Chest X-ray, PA view. Patient: 60 years old, sex F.
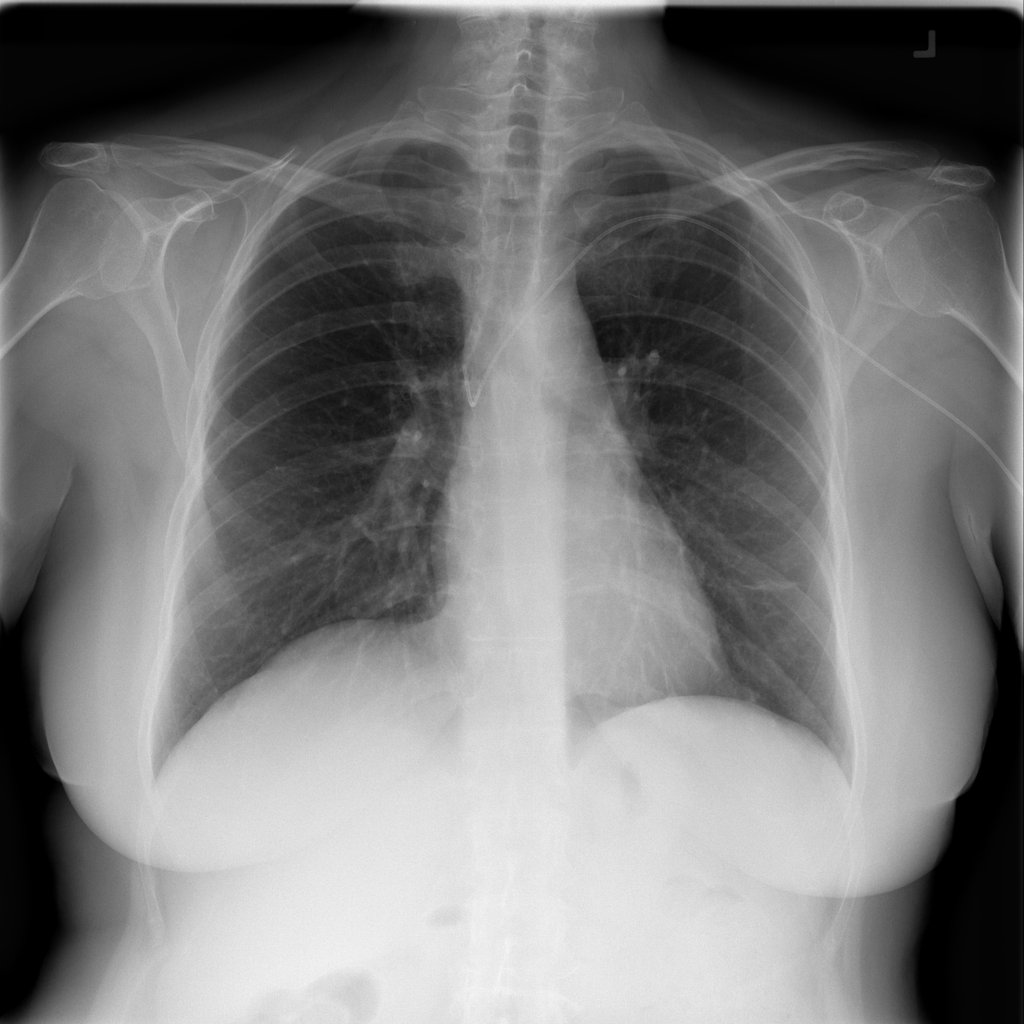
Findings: Atelectasis, Pneumonia